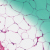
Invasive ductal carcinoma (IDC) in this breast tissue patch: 0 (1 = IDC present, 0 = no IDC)